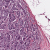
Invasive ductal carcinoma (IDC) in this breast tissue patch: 1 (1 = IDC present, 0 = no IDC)